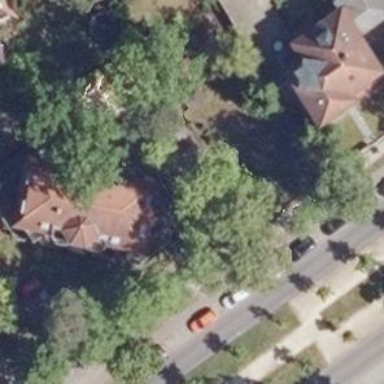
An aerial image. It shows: Beautiful apartment building with mansard roof.